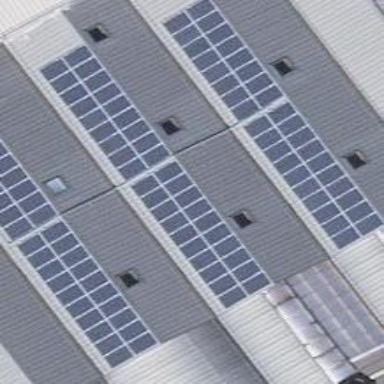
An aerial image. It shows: Solar power generator utilizing photovoltaic technology with solar photovoltaic panels.